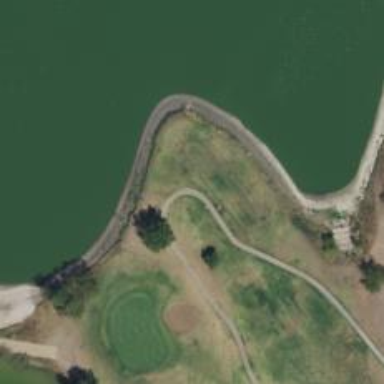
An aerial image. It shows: Path for golf carts.